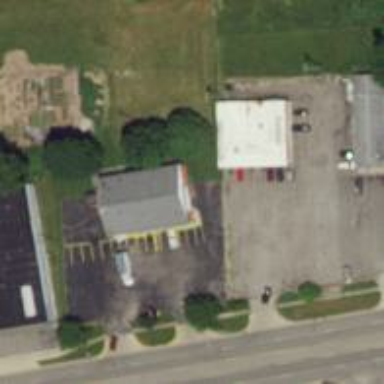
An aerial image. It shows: Convenience shop.